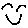
Label: smiley face